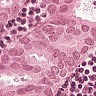
Metastatic tissue present: yes